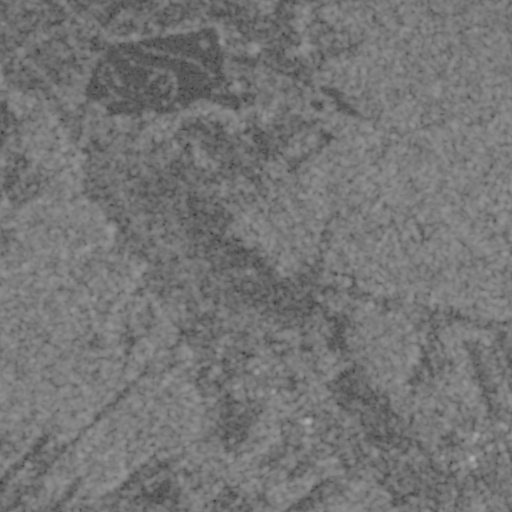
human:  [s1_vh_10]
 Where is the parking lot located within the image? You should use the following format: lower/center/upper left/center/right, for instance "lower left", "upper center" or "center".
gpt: The parking lot is located in the lower right of the image.
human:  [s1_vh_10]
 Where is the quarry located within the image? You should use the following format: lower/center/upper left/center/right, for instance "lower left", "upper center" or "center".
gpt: The quarry is located in the lower left of the image.
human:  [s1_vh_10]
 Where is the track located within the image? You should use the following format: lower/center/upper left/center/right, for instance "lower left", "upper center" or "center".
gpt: There is no track in the image.

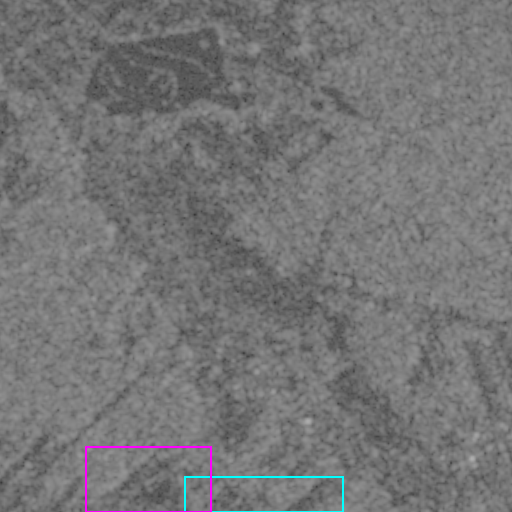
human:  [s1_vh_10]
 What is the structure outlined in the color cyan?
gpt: The structure outlined in cyan is a crop field.
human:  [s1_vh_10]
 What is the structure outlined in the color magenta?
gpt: The structure outlined in magenta is a quarry.
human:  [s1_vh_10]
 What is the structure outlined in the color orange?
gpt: There is no orange outline.